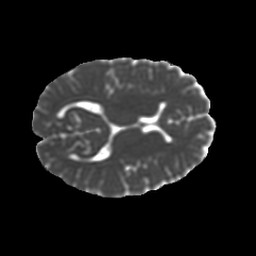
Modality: MD
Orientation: axial
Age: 12
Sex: male
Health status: ill
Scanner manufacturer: ge
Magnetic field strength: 3 T
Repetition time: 7.5 s
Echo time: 0.079 s